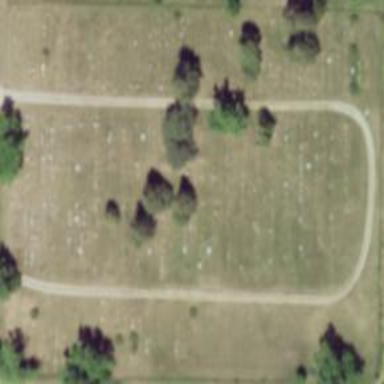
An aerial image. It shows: Cemetery.